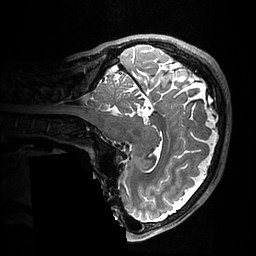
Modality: T2w
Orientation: sagittal
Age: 25
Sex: male
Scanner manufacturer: ge
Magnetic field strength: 3 T
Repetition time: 3.202 s
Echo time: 0.06609 s